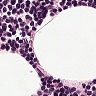
Metastatic tissue present: no